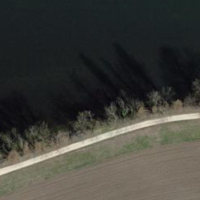
EUNIS habitat code: 15
Species observed at this site:
Euphorbia cyparissias